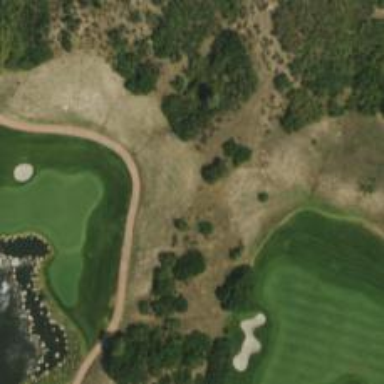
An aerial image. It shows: Golf cartpath that is also road path.